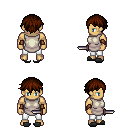
a pixel art fantasy rpg character, male body template, human, tanned skin, white tunic, white pants, brown short bangs hairstyle, leather bracers, gray slippers, dagger, four views (front, back, left, right), 2x2 character sprite sheet, small pixel art, hard edges, no anti-aliasing